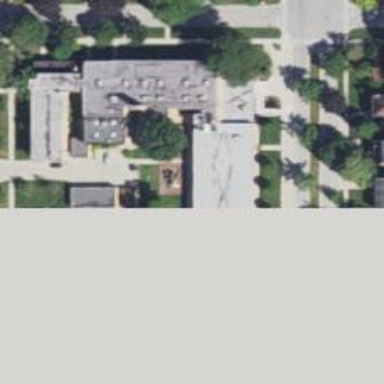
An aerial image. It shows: School.